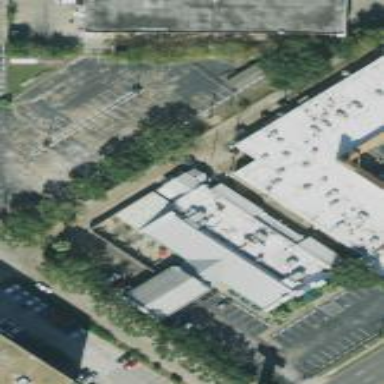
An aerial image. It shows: Building that is strip club.